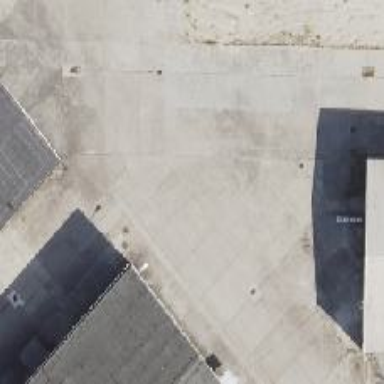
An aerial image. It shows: Parking aisle with concrete surface.